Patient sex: F
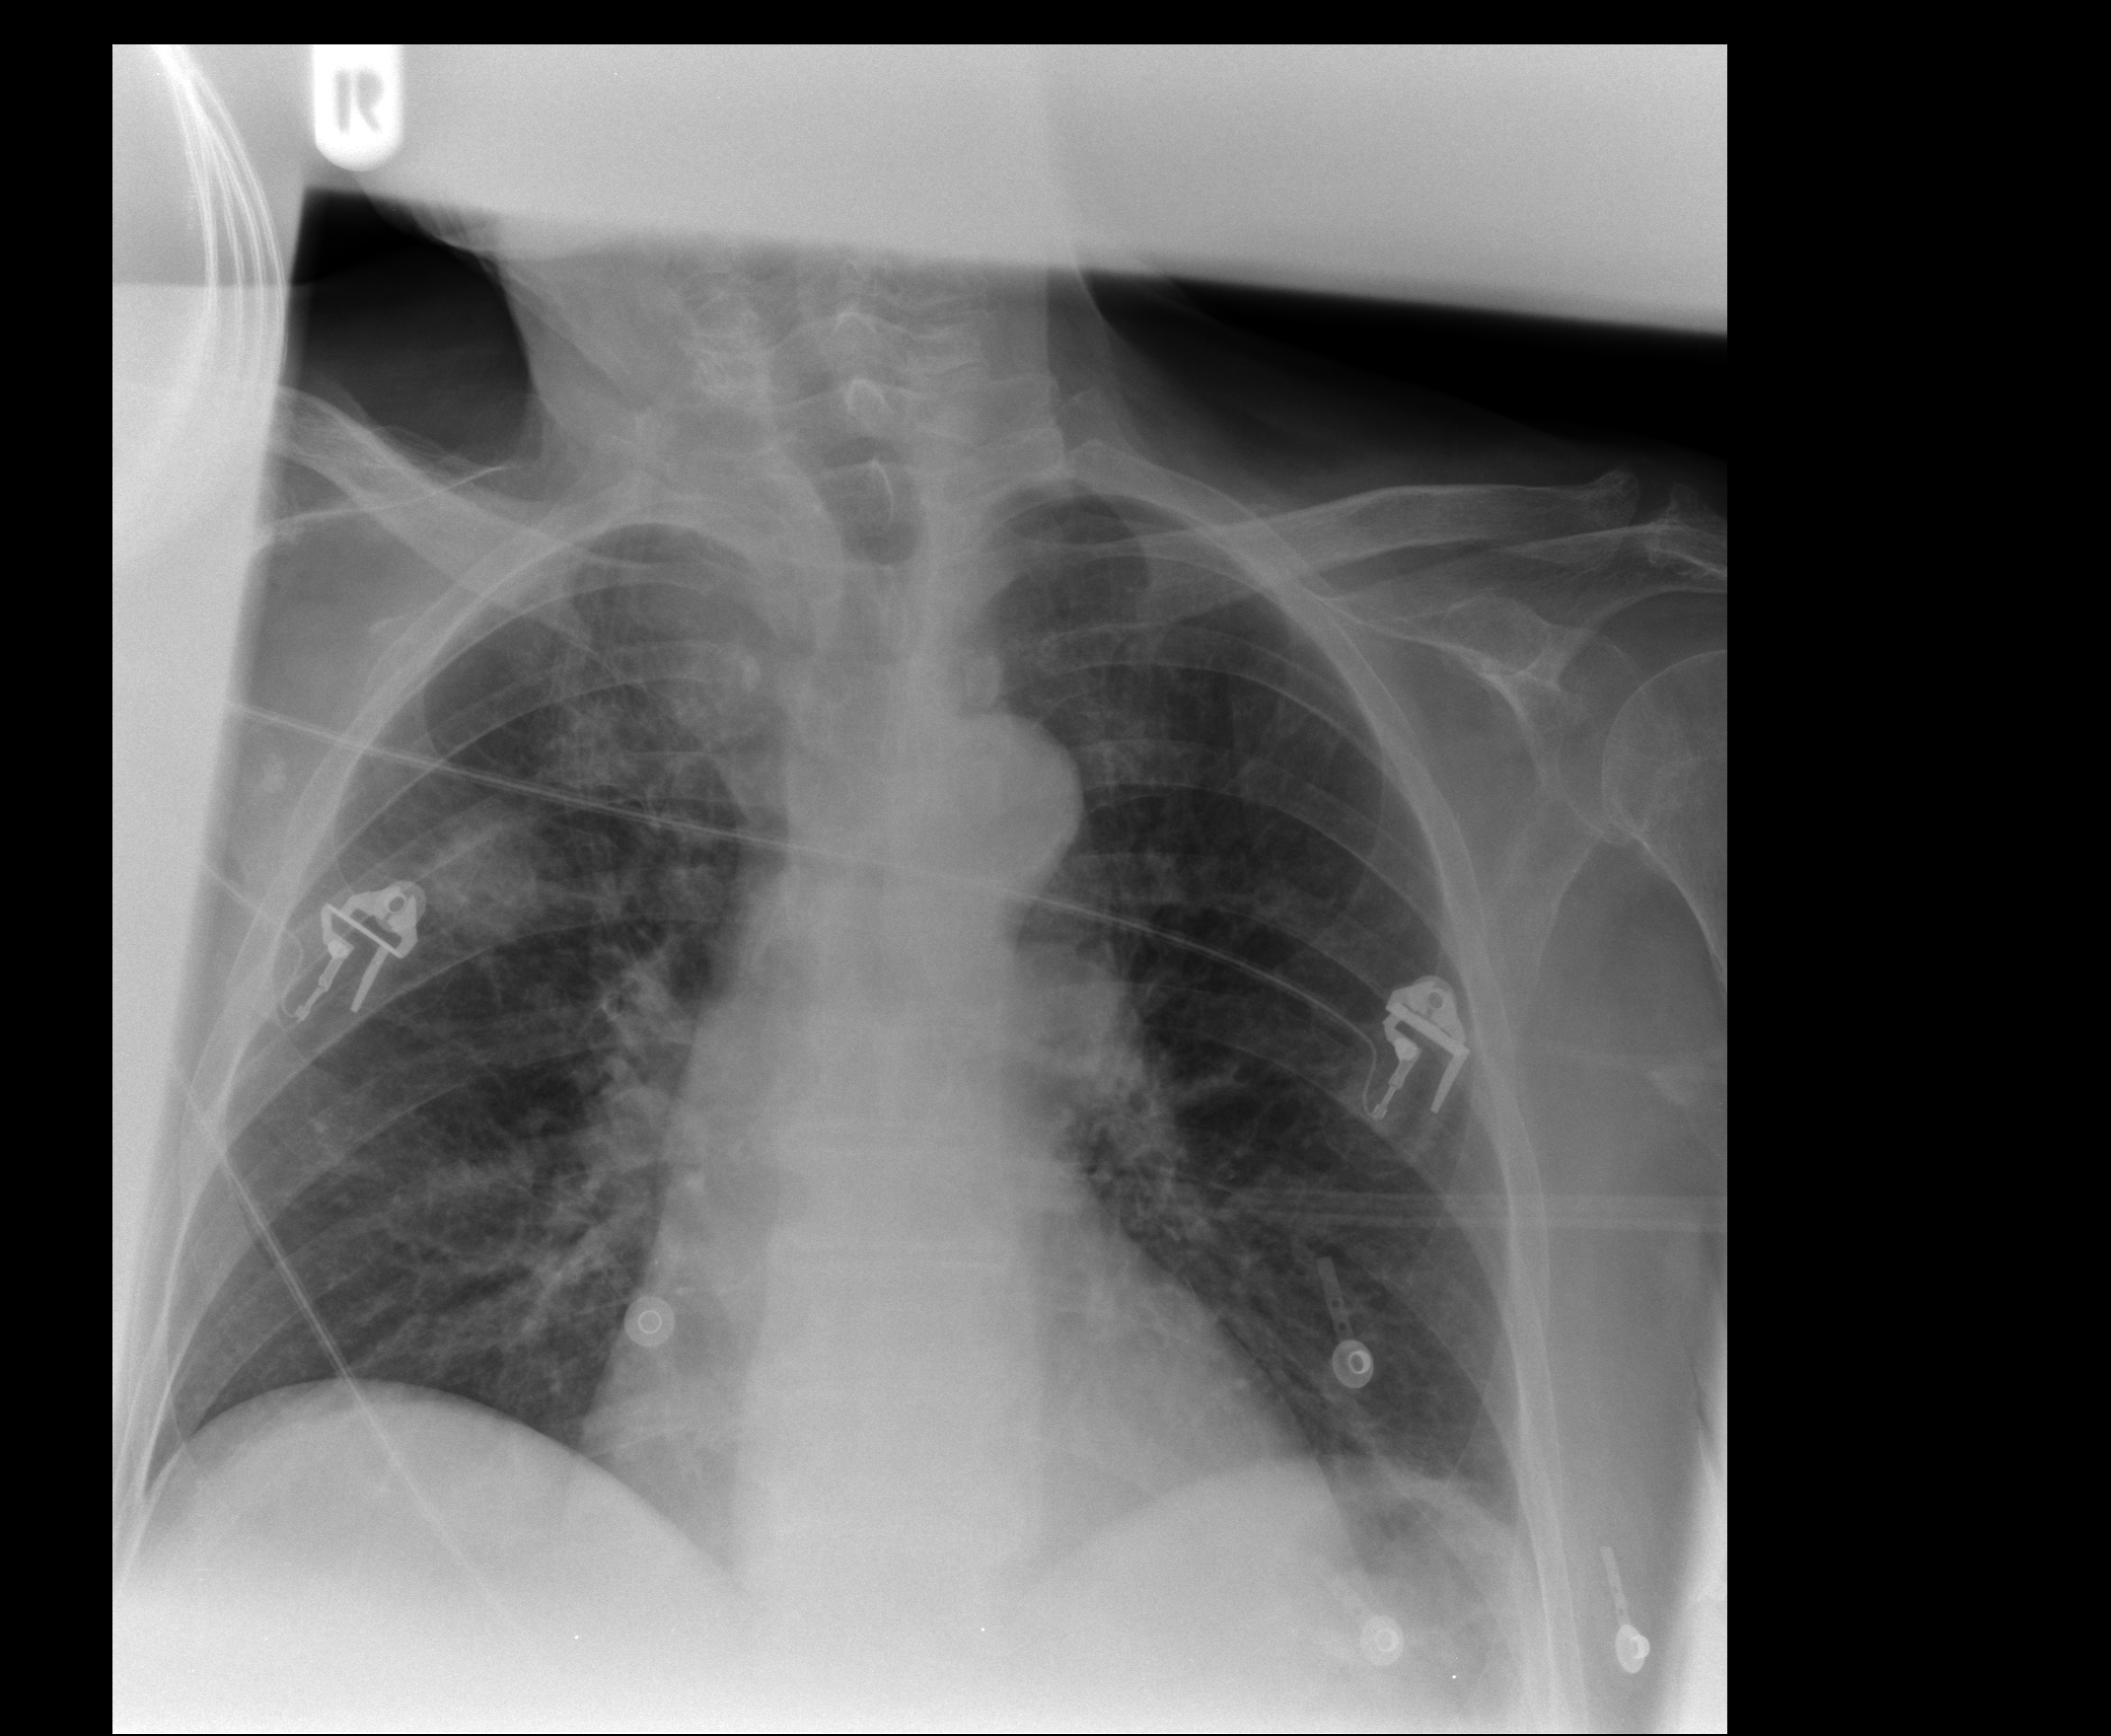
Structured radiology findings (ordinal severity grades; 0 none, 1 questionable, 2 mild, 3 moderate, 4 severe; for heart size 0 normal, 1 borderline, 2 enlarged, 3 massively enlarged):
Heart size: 1
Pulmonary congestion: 0
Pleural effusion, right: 0
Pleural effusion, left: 0
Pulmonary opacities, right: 1
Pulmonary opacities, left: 0
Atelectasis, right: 2
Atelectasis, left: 2